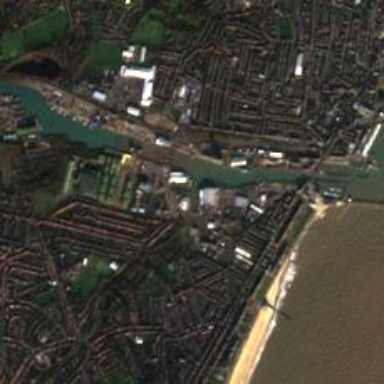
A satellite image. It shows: Man-made quay.